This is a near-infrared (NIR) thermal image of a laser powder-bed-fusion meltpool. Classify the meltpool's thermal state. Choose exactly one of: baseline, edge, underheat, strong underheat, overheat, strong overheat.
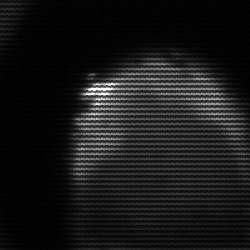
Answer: edge